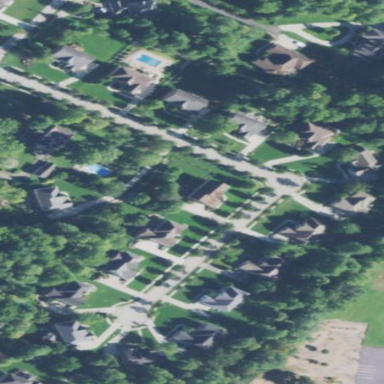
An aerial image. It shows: Residential neighbourhood.